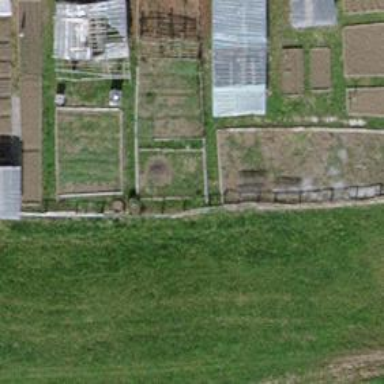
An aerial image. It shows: Allotments area.